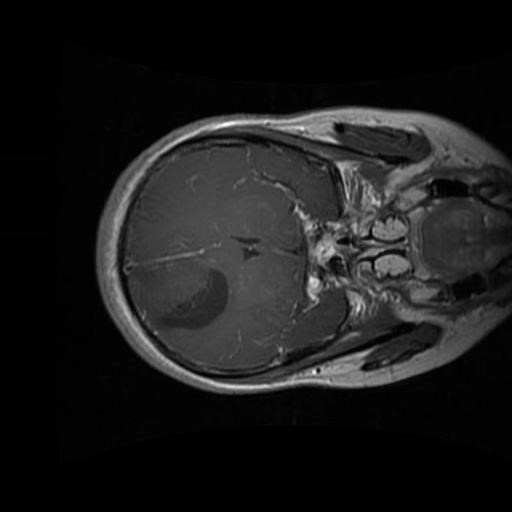
Label: brain_glioma